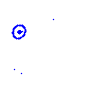
Particle: kaon